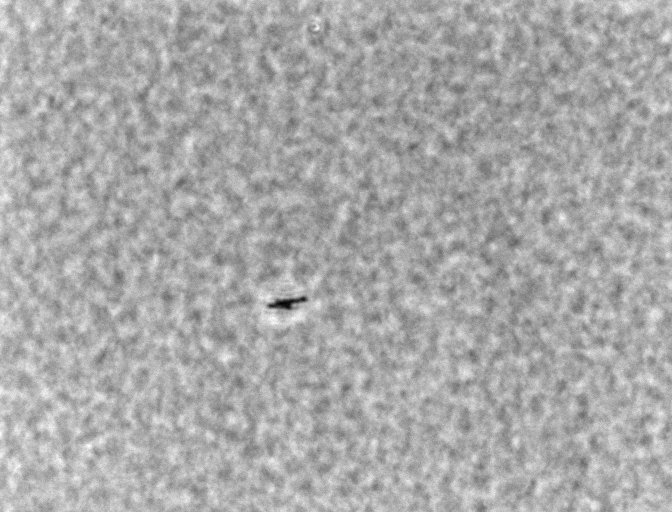
Phase contrast microscopy, 60x objective, 3 h incubation